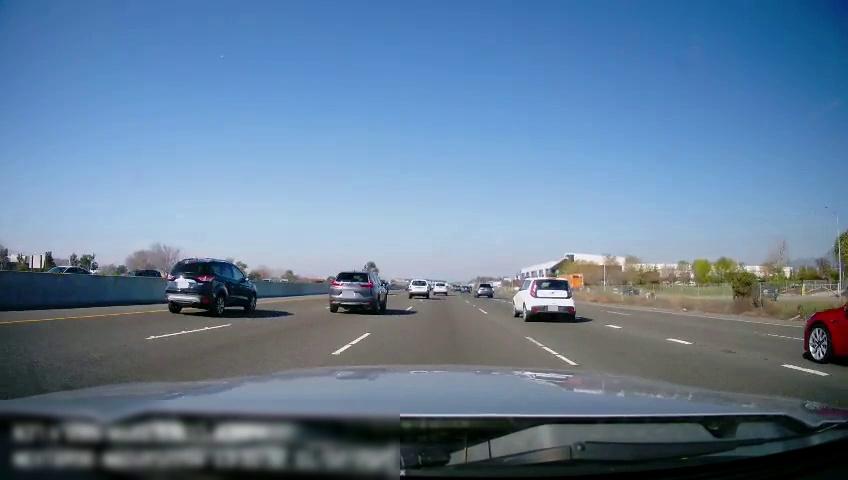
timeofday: Day
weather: Sunny
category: Drivable Space
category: Vehicles | Car
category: Vehicles | SUV
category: Vehicles | Car
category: Vehicles | Car
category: Vehicles | Truck
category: Vehicles | Truck
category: Vehicles | SUV
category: Vehicles | Car
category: Vehicles | Car
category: Vehicles | Car
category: Vehicles | SUV
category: Vehicles | Truck
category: Vehicles | SUV
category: Vehicles | SUV
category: Vehicles | SUV
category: Lanes | Current Lane
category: Lanes | Current Lane
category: Lanes | Alternate Lane
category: Lanes | Alternate Lane
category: Lanes | Alternate Lane
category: Lanes | Alternate Lane
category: Lanes | Alternate Lane